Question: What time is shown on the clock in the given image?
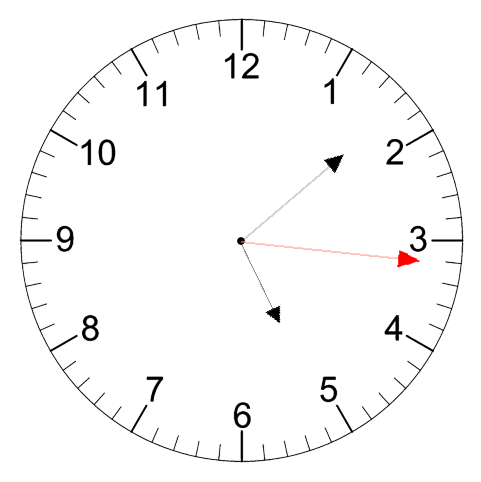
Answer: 05:08:16